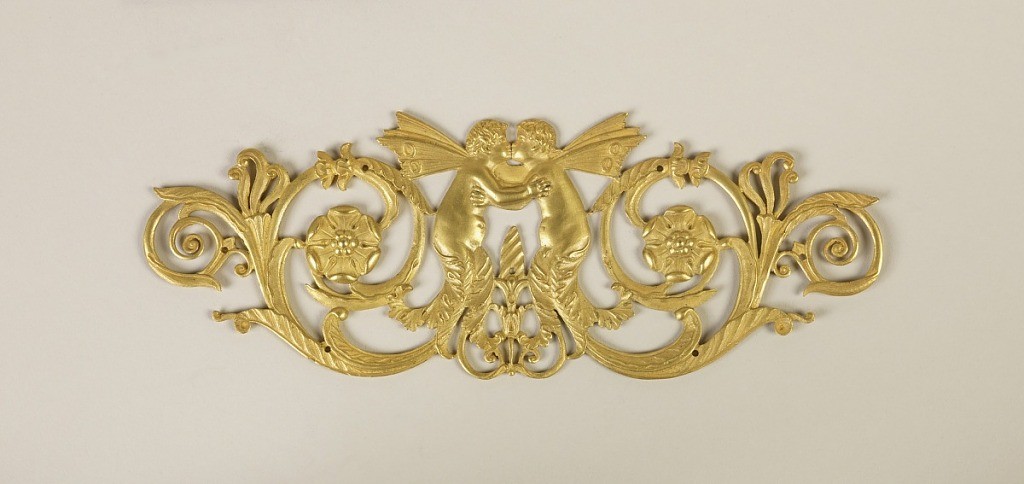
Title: Mount
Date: ca. 1820
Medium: Bronze
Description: Two putti kissing, with terminations in acanthus rinceaux.